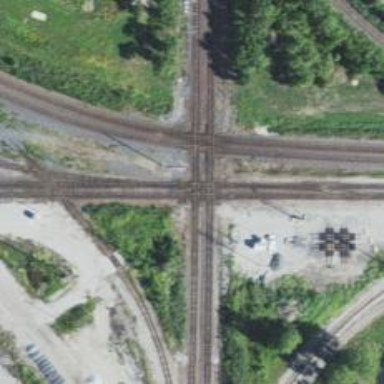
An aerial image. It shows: Railway crossing.